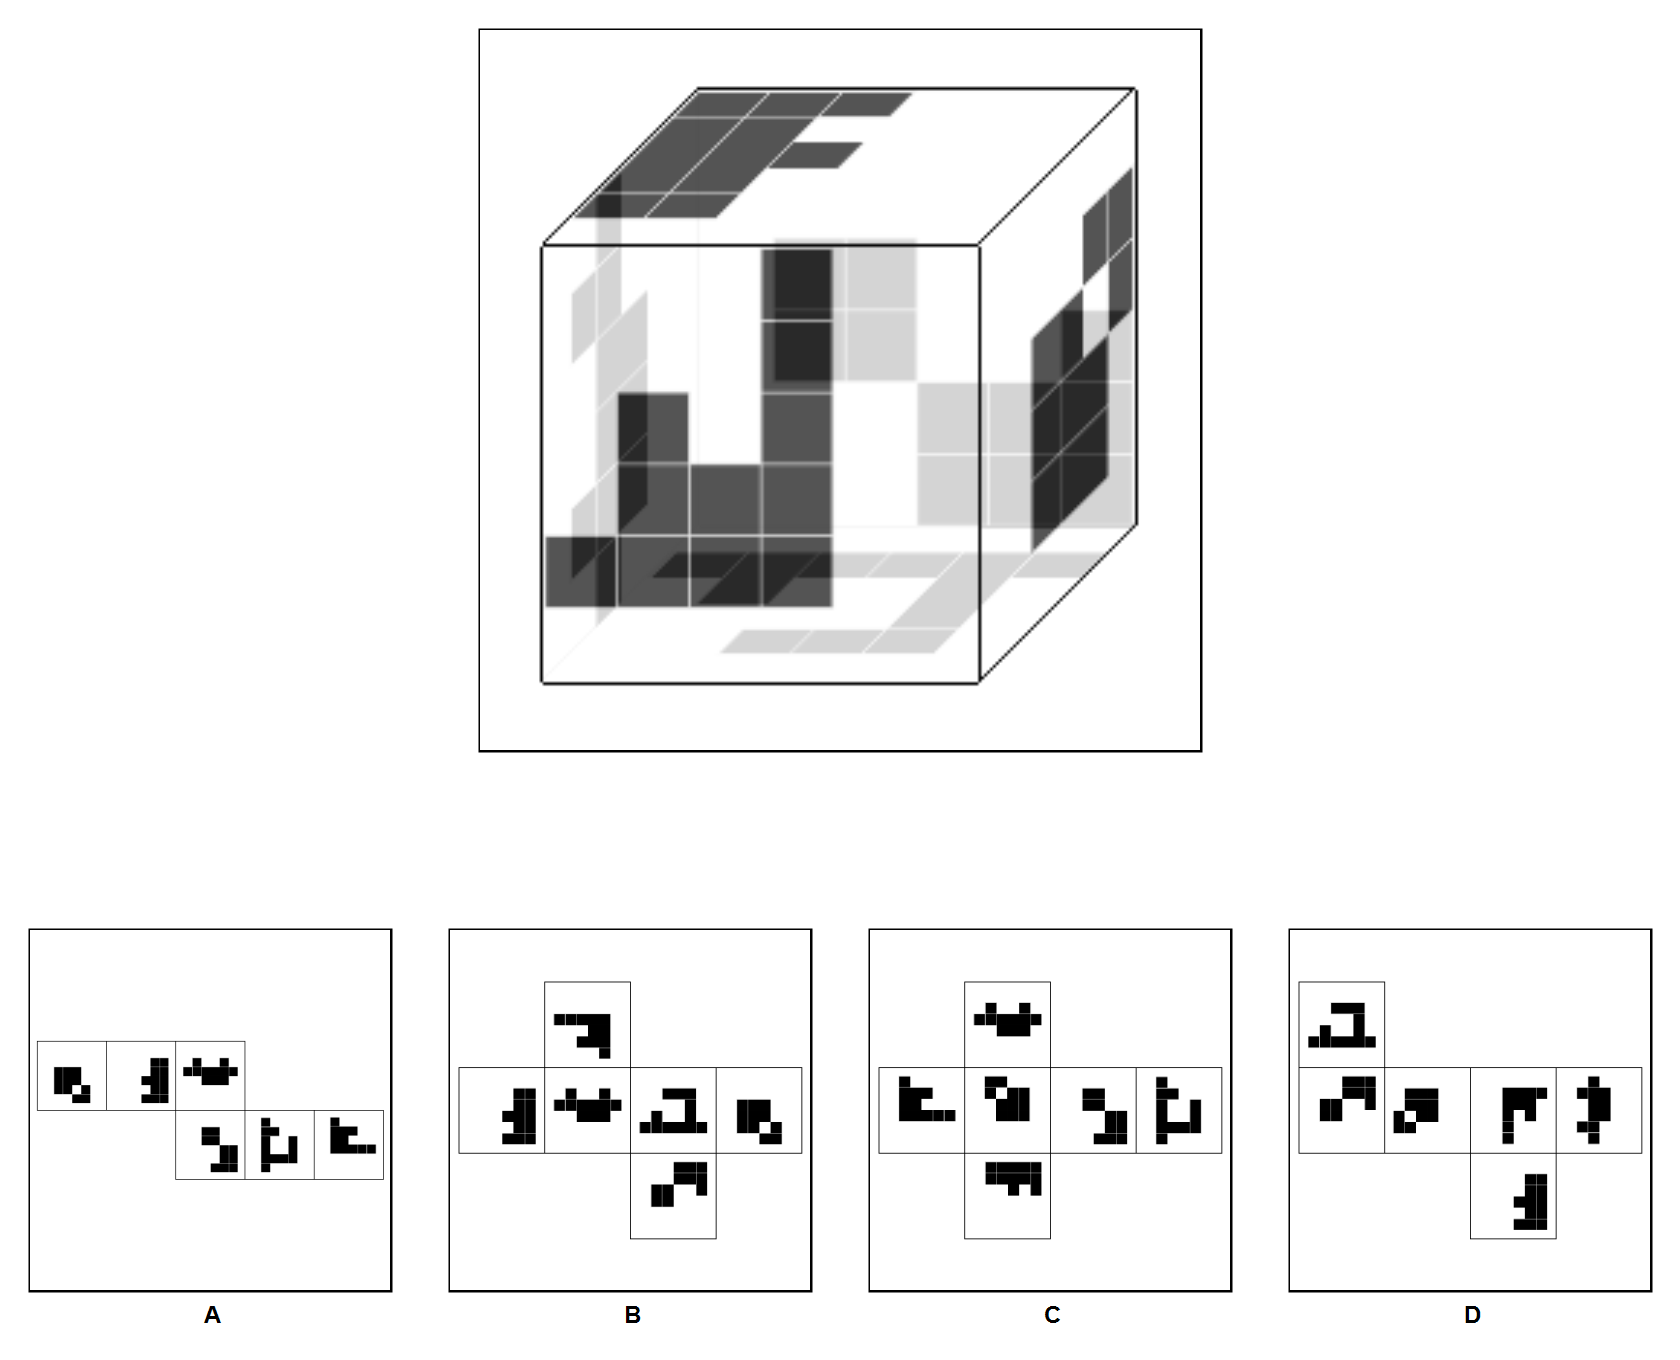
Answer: C